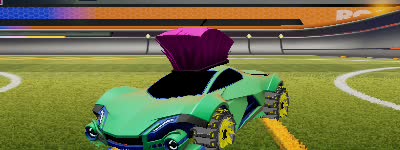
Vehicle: werewolf